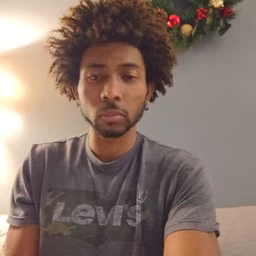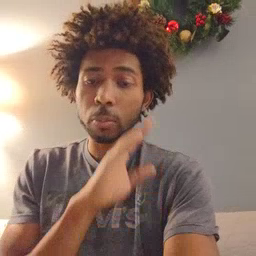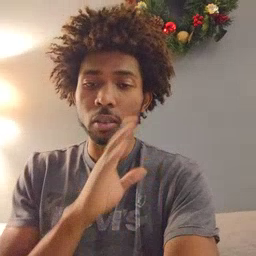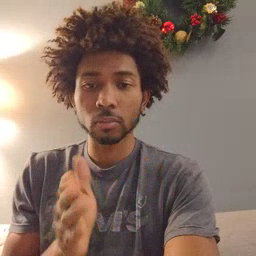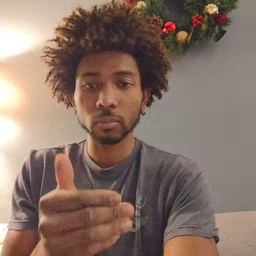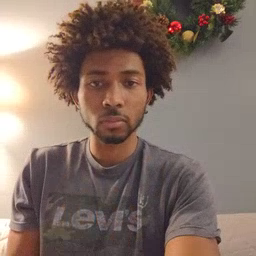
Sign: bedroom